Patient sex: F
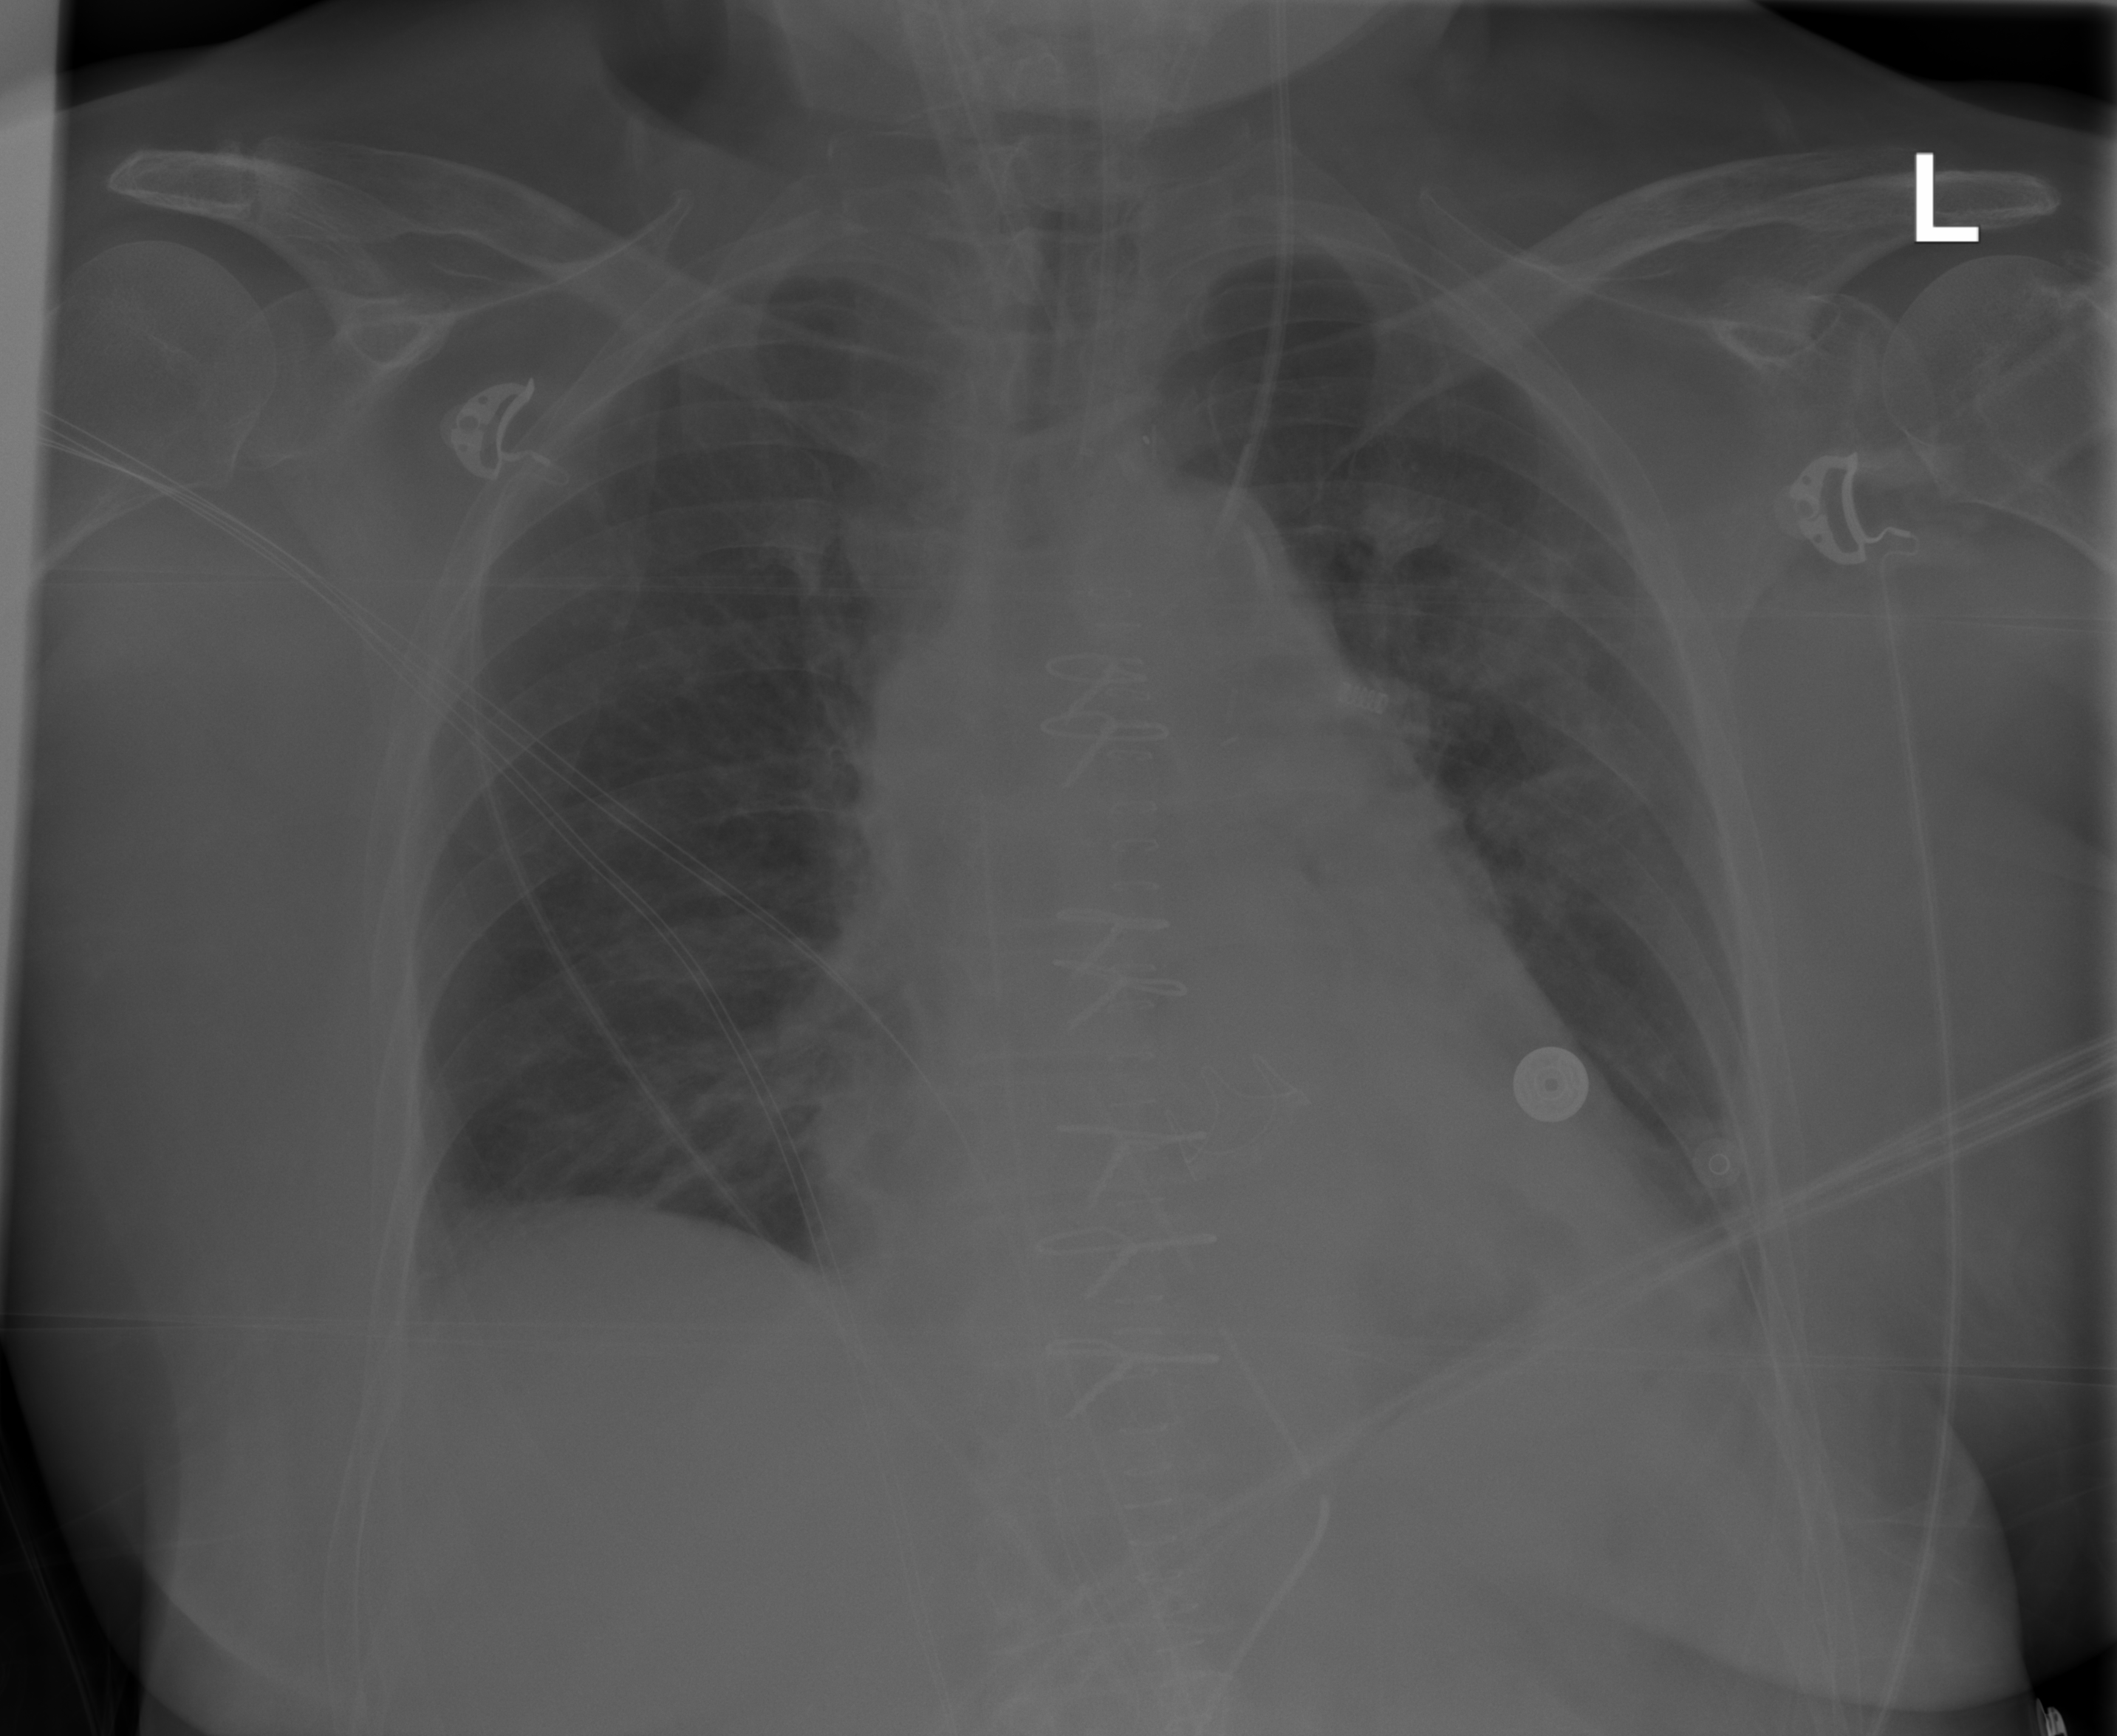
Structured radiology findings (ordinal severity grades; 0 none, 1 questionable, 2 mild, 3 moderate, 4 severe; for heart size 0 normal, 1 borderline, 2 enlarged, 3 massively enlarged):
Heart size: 2
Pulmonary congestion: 0
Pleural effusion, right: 2
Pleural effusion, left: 2
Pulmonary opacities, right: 0
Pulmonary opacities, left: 0
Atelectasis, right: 2
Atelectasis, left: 2